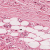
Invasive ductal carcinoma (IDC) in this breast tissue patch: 1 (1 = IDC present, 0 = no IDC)